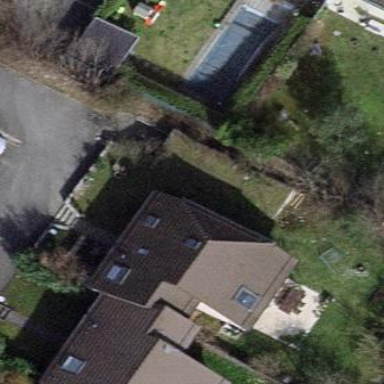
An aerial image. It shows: Garden surrounded by fence.